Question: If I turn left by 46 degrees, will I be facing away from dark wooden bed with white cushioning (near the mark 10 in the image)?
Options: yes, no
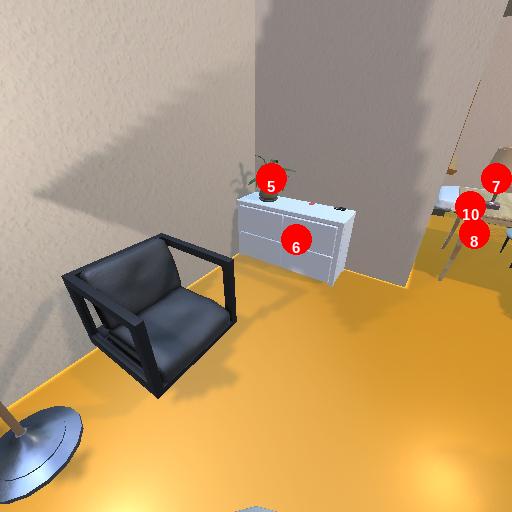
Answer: yes